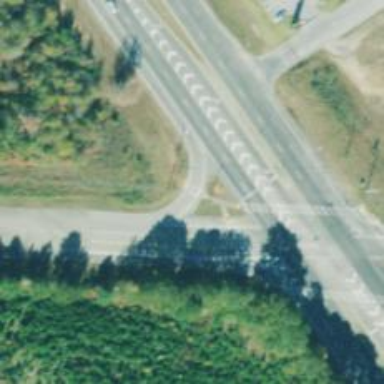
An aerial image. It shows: Asphalt trunk link road.